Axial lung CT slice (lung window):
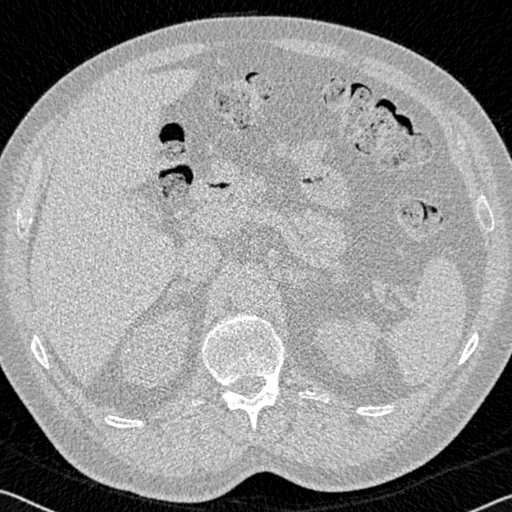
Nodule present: no